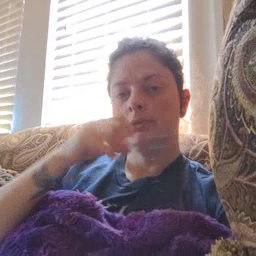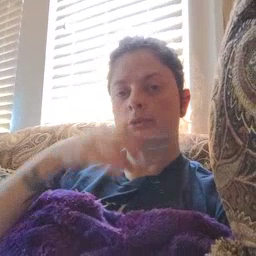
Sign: carrot